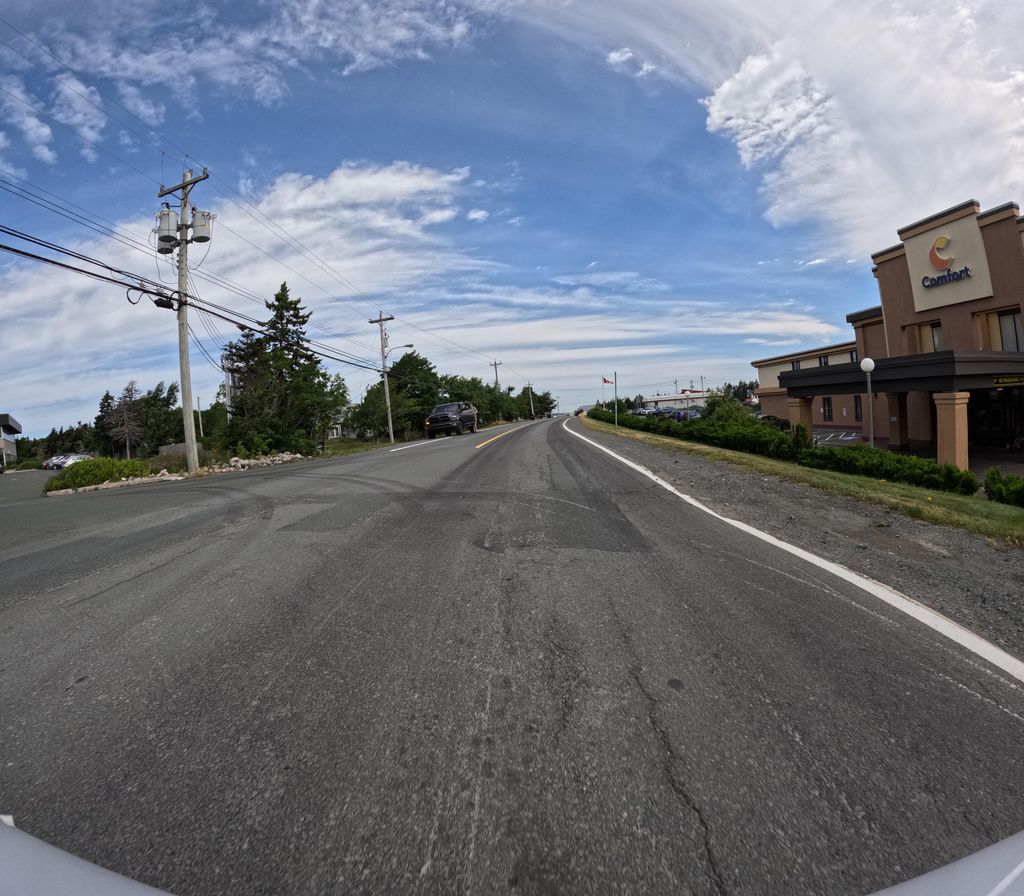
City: st_johns